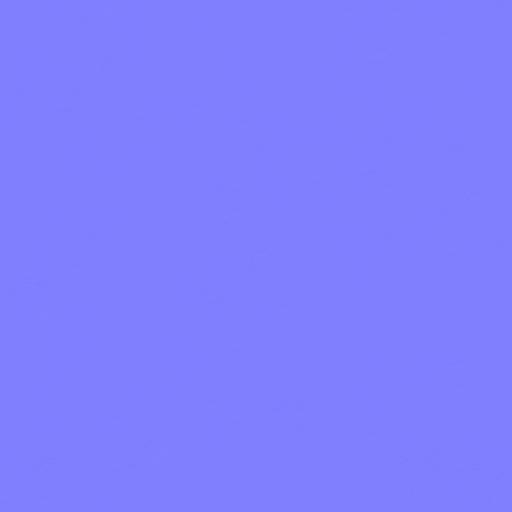
dirt dirty finger fingerprints imperfection imperfections print smear smudge surface